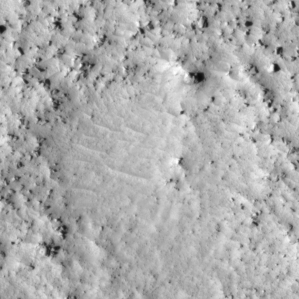
Label: non_frost